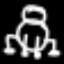
Label: frog